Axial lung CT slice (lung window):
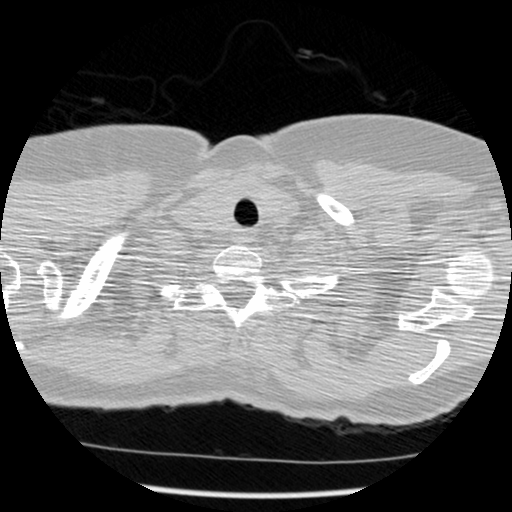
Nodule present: no